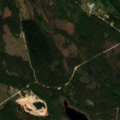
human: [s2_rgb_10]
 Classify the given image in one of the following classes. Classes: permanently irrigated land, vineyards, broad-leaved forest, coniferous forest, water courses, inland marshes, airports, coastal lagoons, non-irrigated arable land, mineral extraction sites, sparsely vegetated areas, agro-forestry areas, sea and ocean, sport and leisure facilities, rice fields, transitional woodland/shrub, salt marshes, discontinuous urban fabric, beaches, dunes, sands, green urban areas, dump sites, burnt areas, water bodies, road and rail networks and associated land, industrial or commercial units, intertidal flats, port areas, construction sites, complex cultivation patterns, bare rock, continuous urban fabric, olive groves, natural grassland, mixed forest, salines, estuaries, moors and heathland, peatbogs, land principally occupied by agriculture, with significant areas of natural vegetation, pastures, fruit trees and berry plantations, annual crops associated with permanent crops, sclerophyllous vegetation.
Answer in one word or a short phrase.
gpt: coniferous forest, mixed forest, water bodies